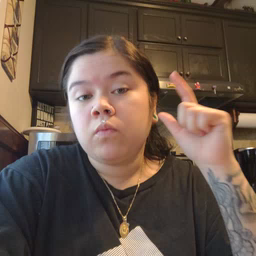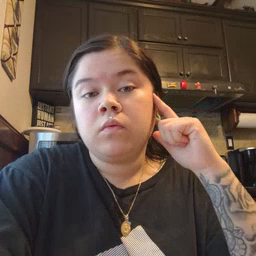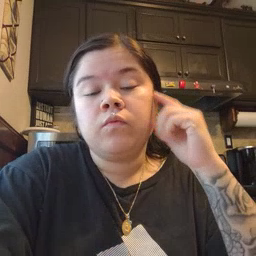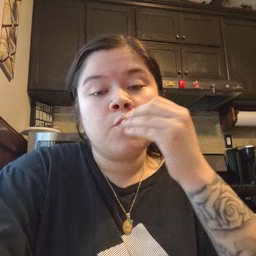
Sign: food